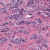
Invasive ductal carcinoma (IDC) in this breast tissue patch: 1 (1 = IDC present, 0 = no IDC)